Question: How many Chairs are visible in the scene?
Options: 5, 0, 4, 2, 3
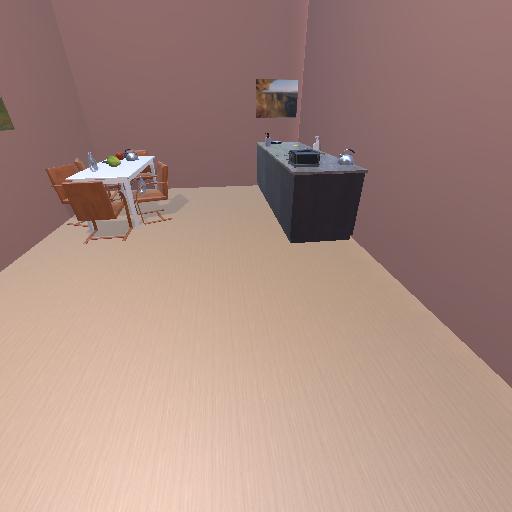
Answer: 5